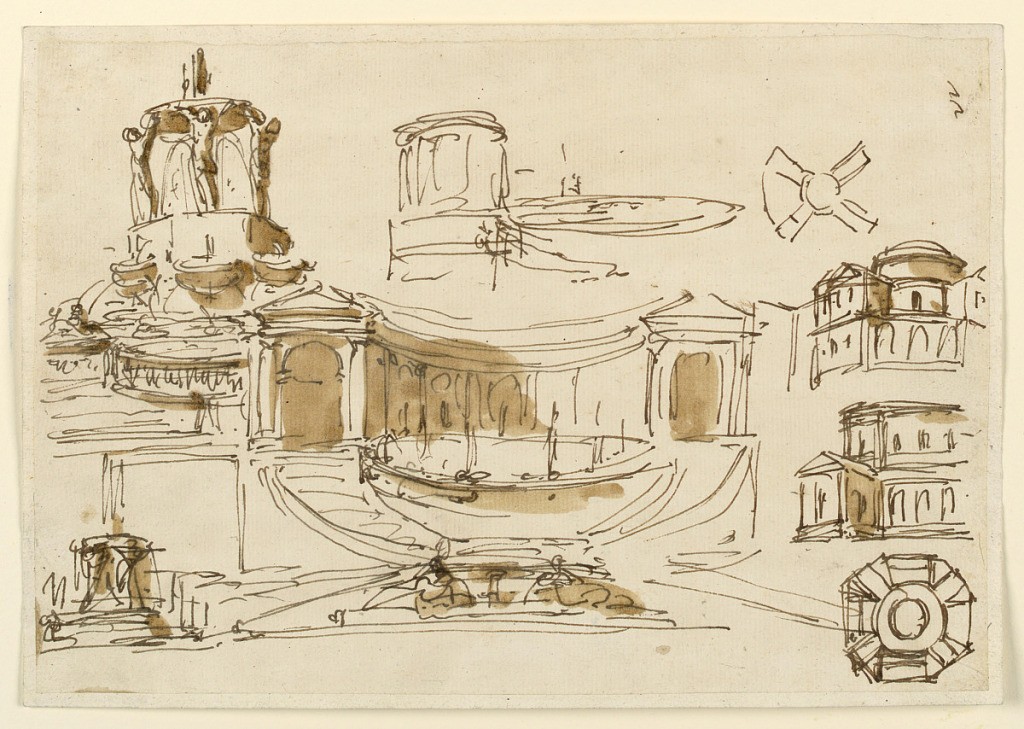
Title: Fountains and coffee houses
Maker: Giuseppe Barberi, Italian, 1746–1809
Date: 1788–1789
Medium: Pen and brown ink, brush and brown wash on off-white laid paper, lined
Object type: Drawing
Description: Left row: two fountains, the upper basins of which are supported by standing figures. Center row: a very roughly sketched top corner part of the background for a fountain. A fountain, with colossal basin before a semicircular colonnade on a high dado. Flights of stairs lead to the colonnade. Right one: plan and elevation of a wheel-shaped plan. Part of an elevation and plan of a café with octagonal plan.